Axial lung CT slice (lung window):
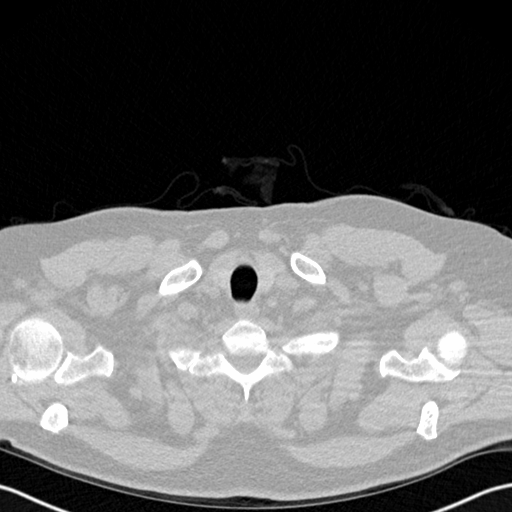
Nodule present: no